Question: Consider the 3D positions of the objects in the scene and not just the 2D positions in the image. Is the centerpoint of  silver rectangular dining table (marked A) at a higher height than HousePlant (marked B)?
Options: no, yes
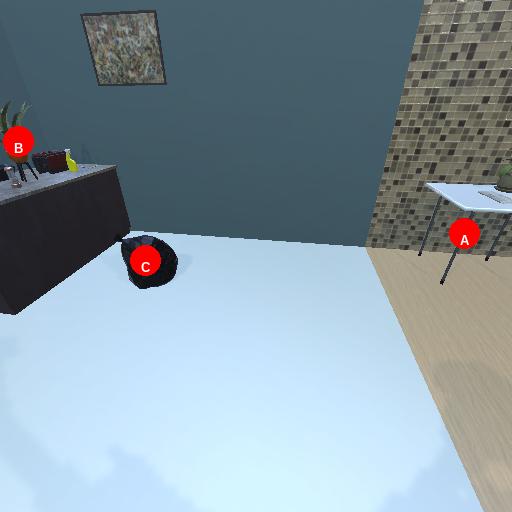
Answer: no